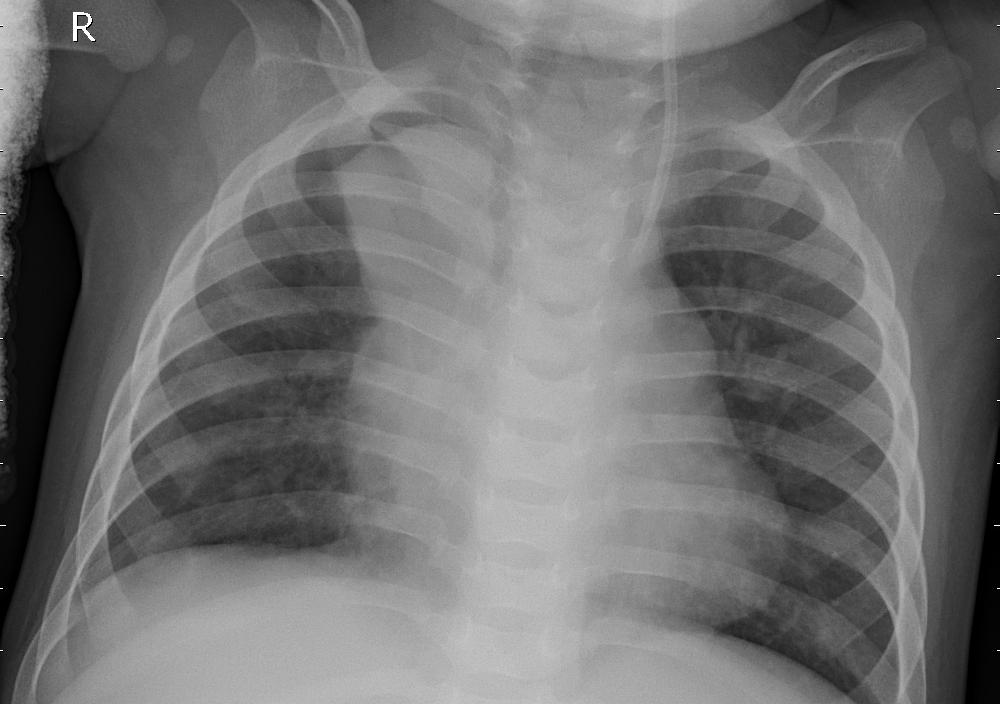
Diagnosis: PNEUMONIA